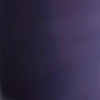
Label: space